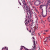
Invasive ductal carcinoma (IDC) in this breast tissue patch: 0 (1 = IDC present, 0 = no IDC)